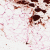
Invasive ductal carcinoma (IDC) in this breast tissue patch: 0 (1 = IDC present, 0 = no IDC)